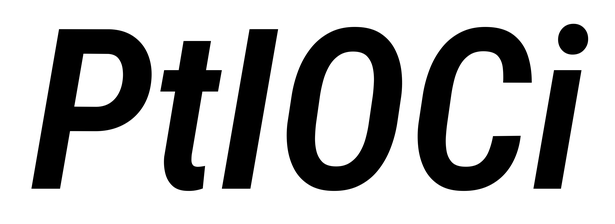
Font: Roboto-Italic_Condensed_SemiBold_Italic